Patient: sex M, age 94
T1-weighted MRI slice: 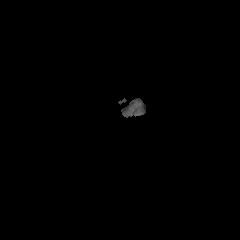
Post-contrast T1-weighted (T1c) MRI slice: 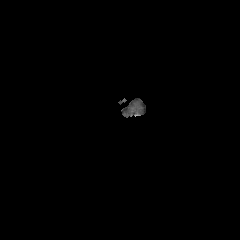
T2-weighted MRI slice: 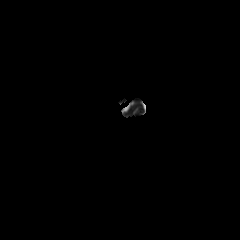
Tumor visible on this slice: no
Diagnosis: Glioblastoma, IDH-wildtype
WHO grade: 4